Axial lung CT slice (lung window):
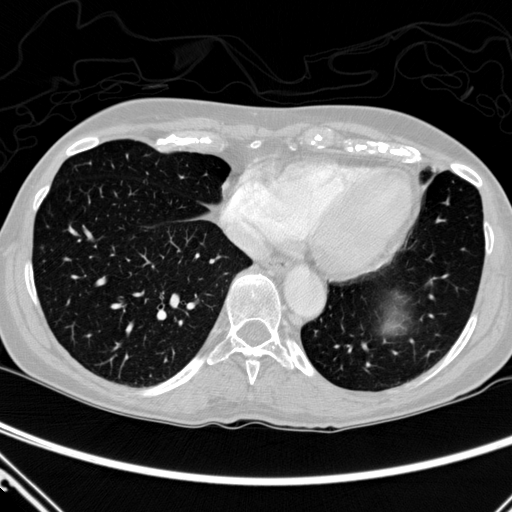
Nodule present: no